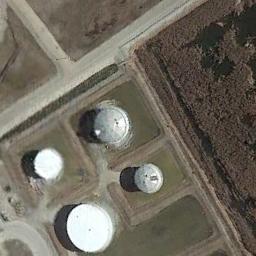
Label: storage tanks